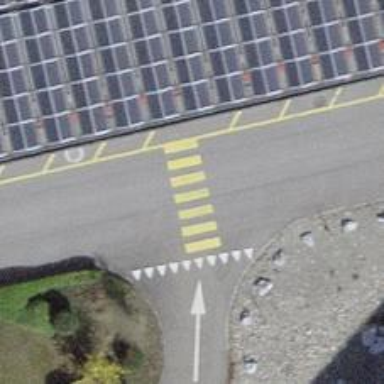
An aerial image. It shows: Uncontrolled zebra crossing with notable zebra markings.